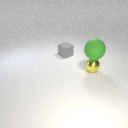
large green rubber sphere above small yellow metal sphere